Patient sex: M
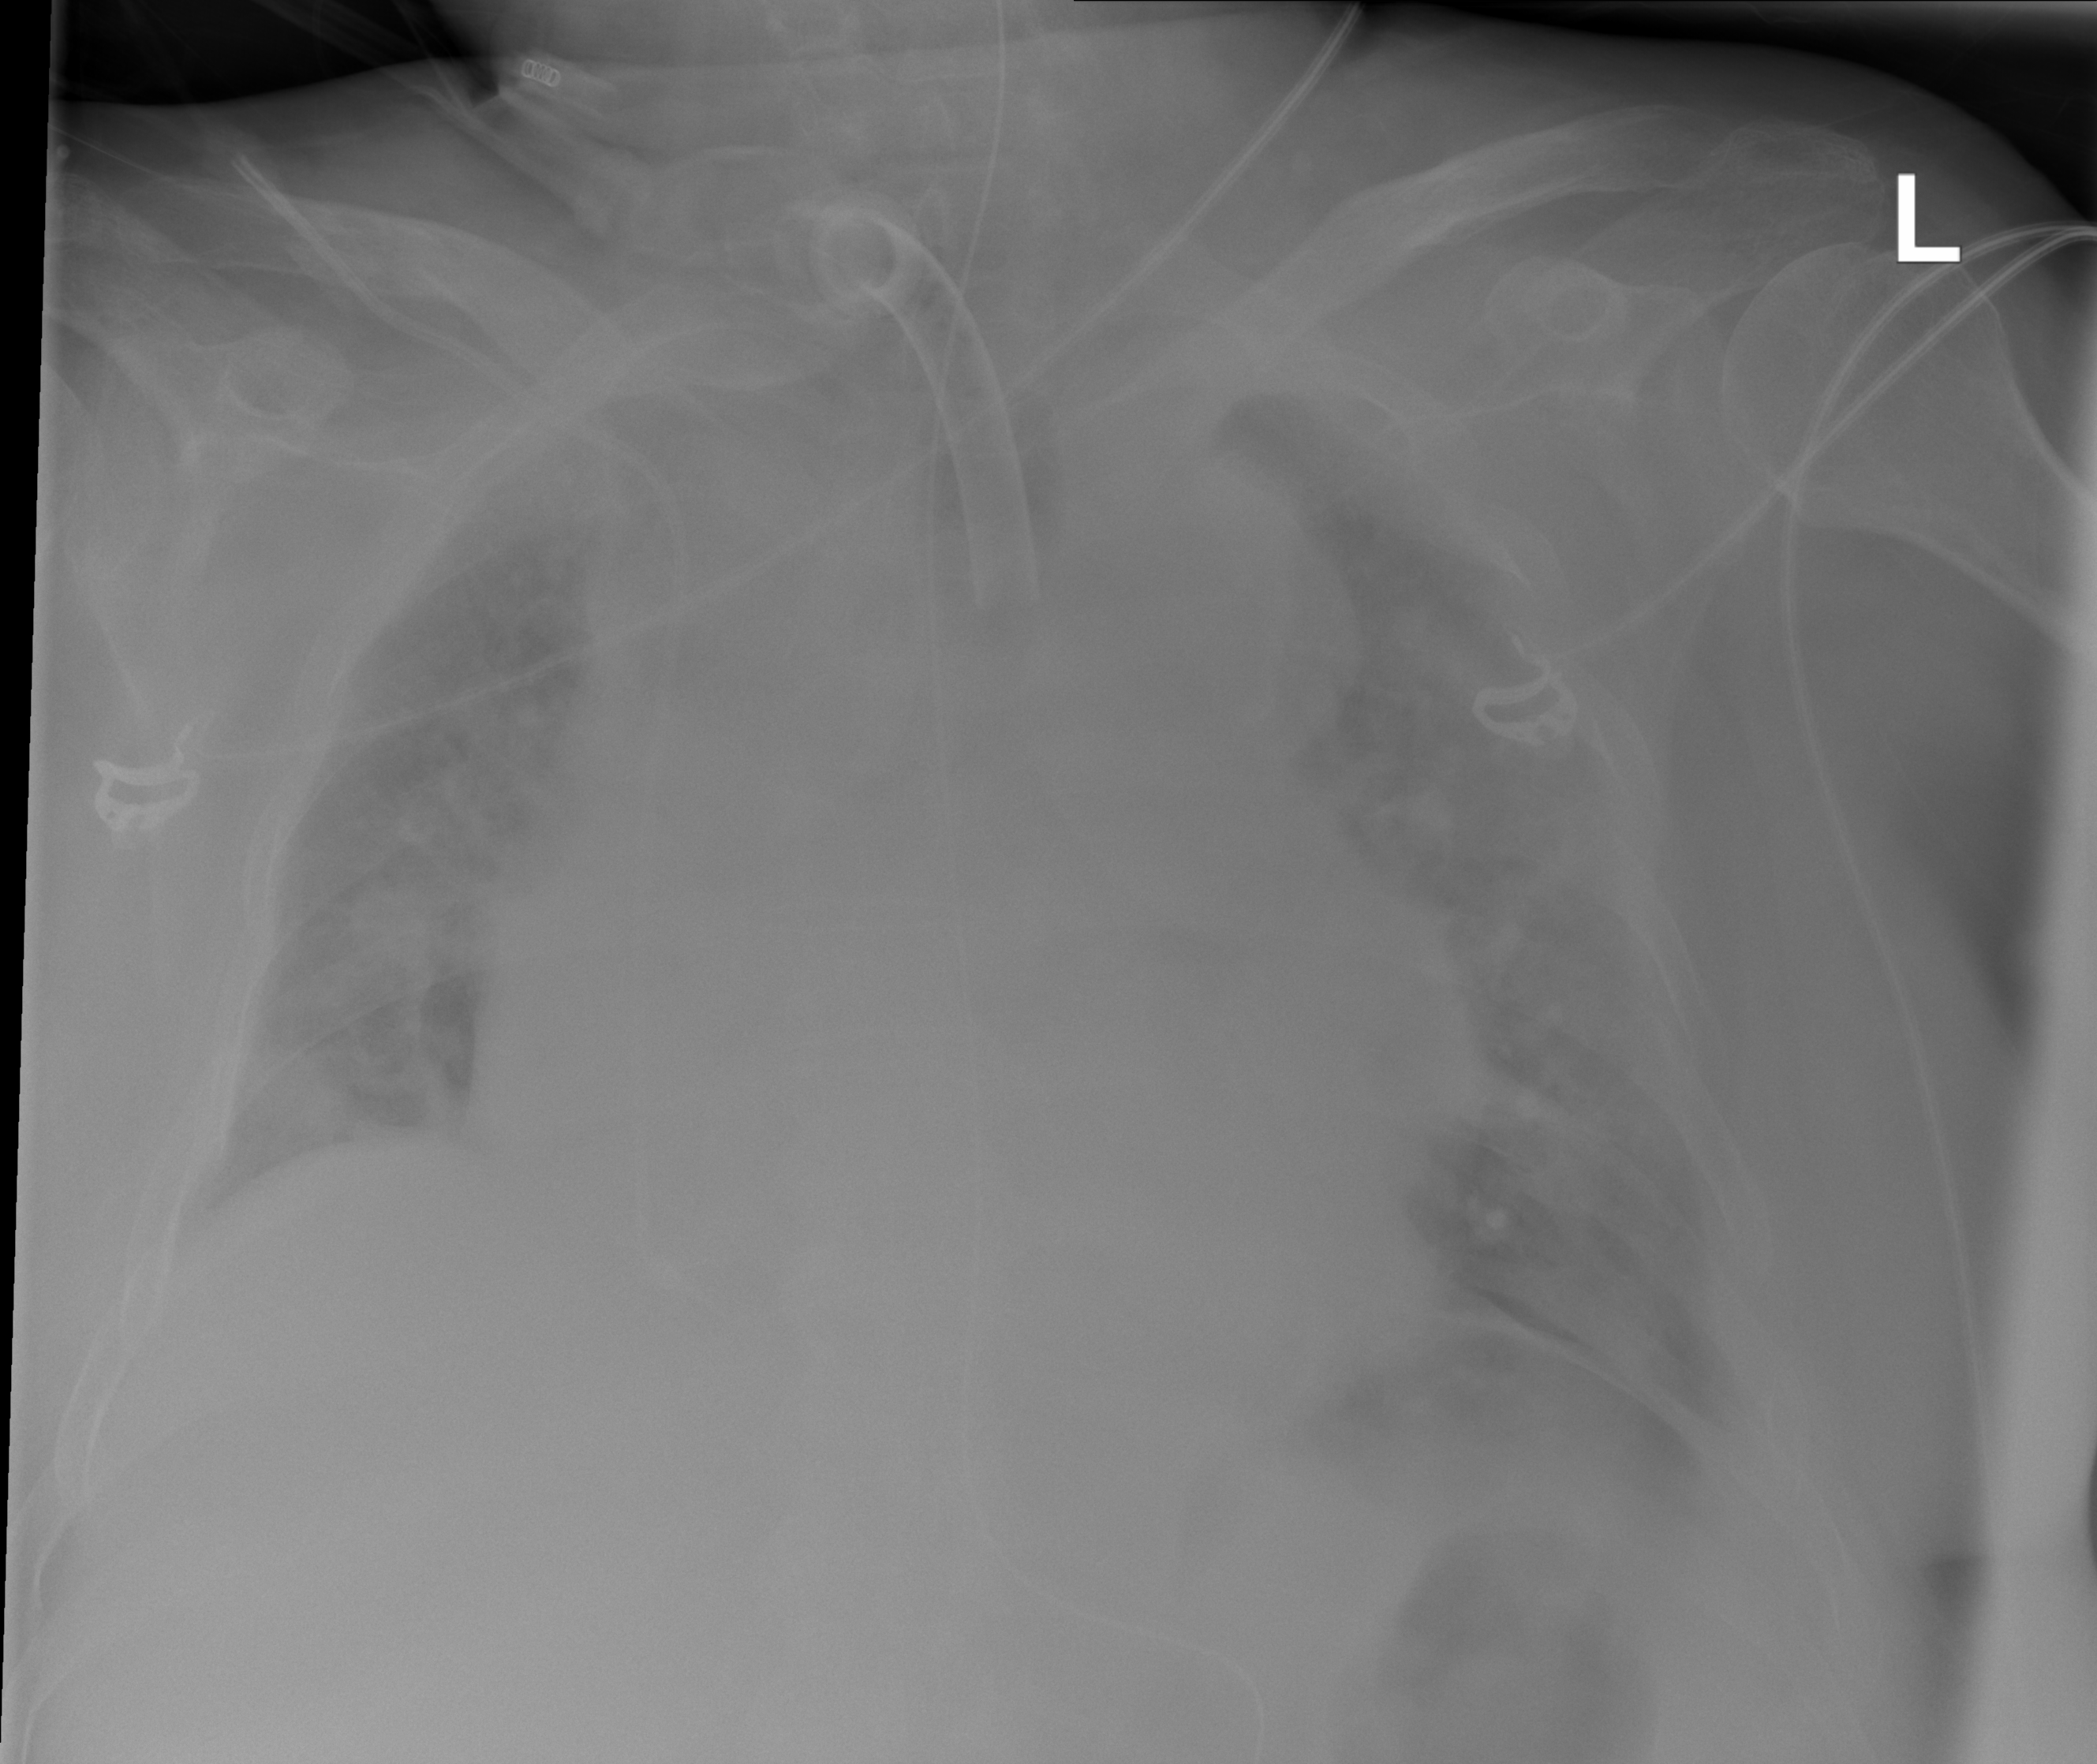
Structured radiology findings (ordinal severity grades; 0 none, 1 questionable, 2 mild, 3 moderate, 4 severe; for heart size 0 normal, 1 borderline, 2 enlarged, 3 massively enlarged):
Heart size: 3
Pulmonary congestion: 3
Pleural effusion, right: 0
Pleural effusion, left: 0
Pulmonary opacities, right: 3
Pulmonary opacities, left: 3
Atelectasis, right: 2
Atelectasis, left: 2